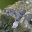
Label: 7